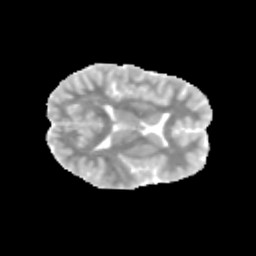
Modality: MD
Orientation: axial
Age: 10
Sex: female
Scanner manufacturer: siemens
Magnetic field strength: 3 T
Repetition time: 3.8 s
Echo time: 0.07 s